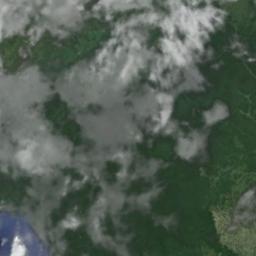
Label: cloud